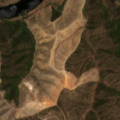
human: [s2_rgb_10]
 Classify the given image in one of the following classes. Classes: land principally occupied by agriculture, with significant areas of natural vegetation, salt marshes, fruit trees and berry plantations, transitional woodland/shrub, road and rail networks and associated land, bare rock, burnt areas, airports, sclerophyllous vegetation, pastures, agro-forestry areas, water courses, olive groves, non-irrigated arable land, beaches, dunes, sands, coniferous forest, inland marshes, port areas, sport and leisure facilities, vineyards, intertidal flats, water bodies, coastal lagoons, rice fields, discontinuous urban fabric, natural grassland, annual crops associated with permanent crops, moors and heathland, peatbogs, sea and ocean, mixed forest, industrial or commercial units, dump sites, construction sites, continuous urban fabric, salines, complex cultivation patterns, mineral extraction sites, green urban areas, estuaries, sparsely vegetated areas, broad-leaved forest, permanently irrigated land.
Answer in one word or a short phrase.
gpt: broad-leaved forest, sclerophyllous vegetation, transitional woodland/shrub, water courses